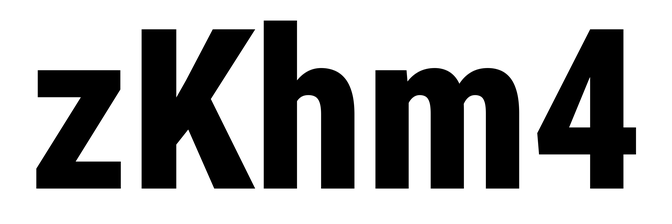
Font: Roboto_Condensed_ExtraBold